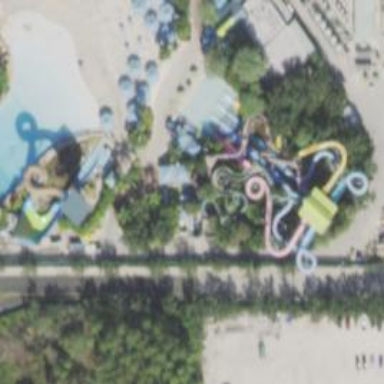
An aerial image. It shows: Water slide attraction.